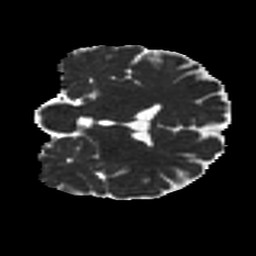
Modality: MD
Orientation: coronal
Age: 40
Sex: male
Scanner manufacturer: ge
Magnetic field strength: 3 T
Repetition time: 7.8 s
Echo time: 0.0609 s